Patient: sex F, age 29
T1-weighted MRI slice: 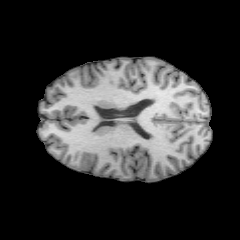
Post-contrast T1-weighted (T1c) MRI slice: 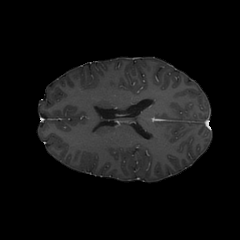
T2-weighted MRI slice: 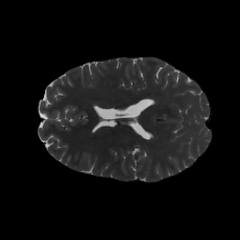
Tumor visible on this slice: no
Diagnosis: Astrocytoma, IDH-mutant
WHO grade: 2